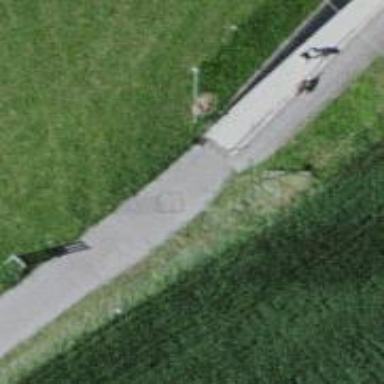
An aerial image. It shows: Bollard barrier.